Question: I have created two tables with the following data

Script:
'''
CREATE TABLE Persons
(
P_Id int NOT NULL,
LastName varchar(255) NOT NULL,
FirstName varchar(255),
Address varchar(255),
City varchar(255),
PRIMARY KEY (P_Id)
)ENGINE=InnoDB;
CREATE TABLE Orders
(
O_Id int,
OrderNo int,
P_Id int NOT NULL,
PRIMARY KEY (O_Id),
FOREIGN KEY (P_Id) REFERENCES Persons(P_Id)
ON DELETE CASCADE
ON UPDATE CASCADE
)ENGINE=InnoDB;
INSERT INTO Persons VALUES
(1, 'Last', 'First', 'Address', 'City');
INSERT INTO Orders VALUES
(1, 2, 1);
DELETE FROM Persons WHERE P_Id = 1
select * from Orders;
'''
I have implemented this example in MySQL workbench (example taken from w3schools).
Now on deleting the first row in the persons table, even the corresponding row from the Orders table is supposed to get deleted. i.e., the last row. But it is not getting deleted.
Can someone tell me what i am missing here ?
Still it shows the row in orders table.
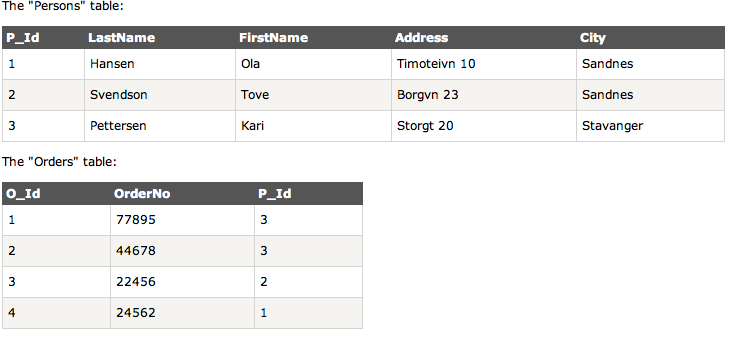
Answer: As stated in the comments, you should turn on 'foreign_key_checks':
'''
SET foreign_key_checks = 'ON'
'''
> If set to 1 (the default), foreign key constraints for InnoDB tables are checked. If set to 0, they are ignored.
<URL>